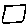
Label: square